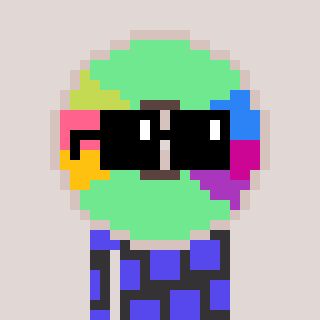
a pixel art character with square black sunglasses, a cd-shaped head and a grayscale-colored body on a warm background